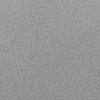
Atmospheric dust classification: not_dusty